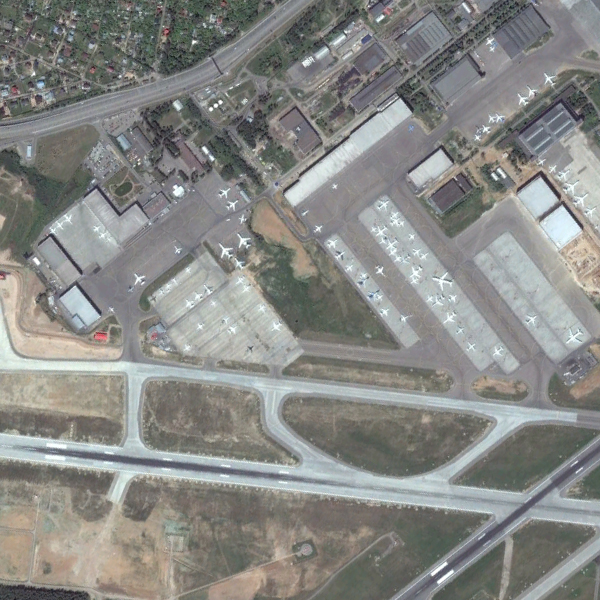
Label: Airport